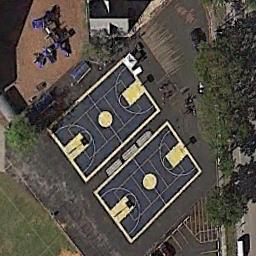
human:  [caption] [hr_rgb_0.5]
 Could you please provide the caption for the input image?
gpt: Two basketball courts next to a parking lot and some recreational facilities beside .

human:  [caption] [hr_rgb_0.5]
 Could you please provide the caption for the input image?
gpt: Beside the basketball courts there is a facility and some trees .

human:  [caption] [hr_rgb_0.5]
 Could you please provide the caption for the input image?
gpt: There are two yellow and blue basketball courts .

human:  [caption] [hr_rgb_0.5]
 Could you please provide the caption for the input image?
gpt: There are two basketball courts on the open place next to some trees .

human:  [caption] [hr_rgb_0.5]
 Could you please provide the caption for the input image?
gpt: The grass is beside two basketball courts .